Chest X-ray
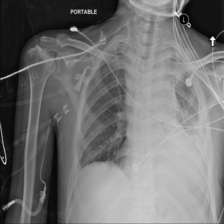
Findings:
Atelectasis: negative
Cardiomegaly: negative
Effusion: negative
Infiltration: negative
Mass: negative
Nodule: negative
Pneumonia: negative
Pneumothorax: negative
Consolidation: negative
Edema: negative
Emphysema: negative
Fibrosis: negative
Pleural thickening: negative
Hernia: negative